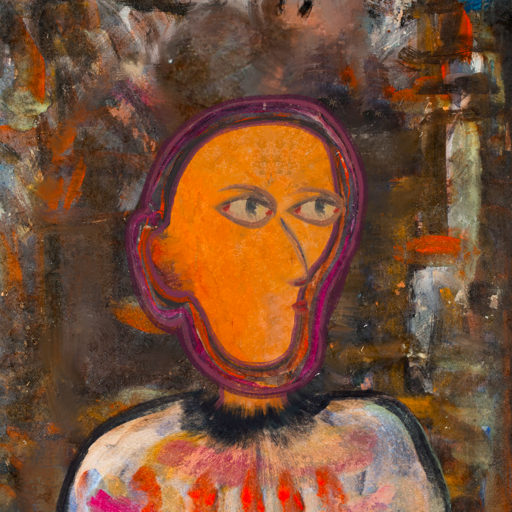
Background: GypsyQueen, Head And Neck Side: Hypocrite_w_Hair, Face Side: GypsyMother, Bust: Childish, Hair Side: Blank, Head Accessory: Blank, Second Necklace: Blank, Necklace: Blank, Baby: Blank